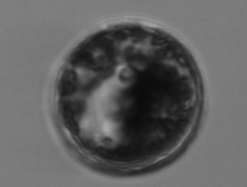
Label: Guinardia_flaccida